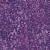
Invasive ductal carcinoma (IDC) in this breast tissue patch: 0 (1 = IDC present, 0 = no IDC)